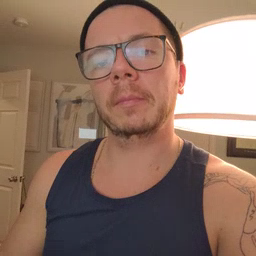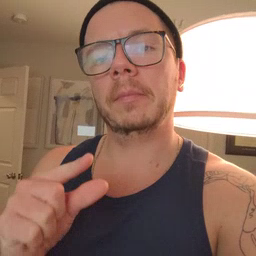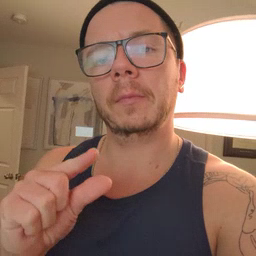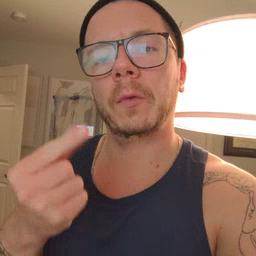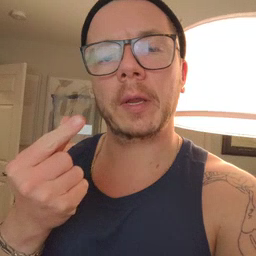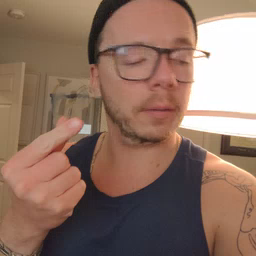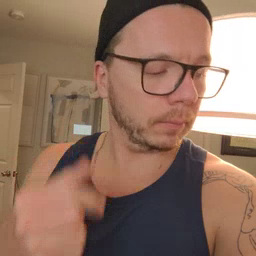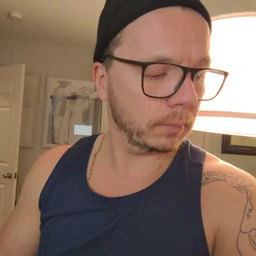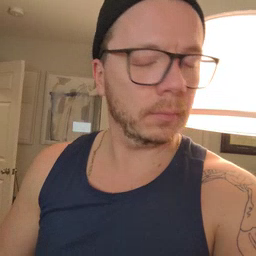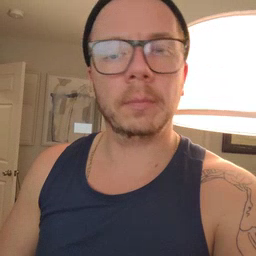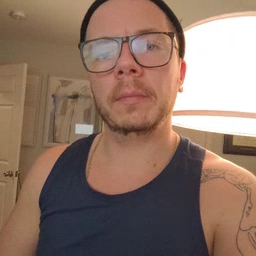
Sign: green